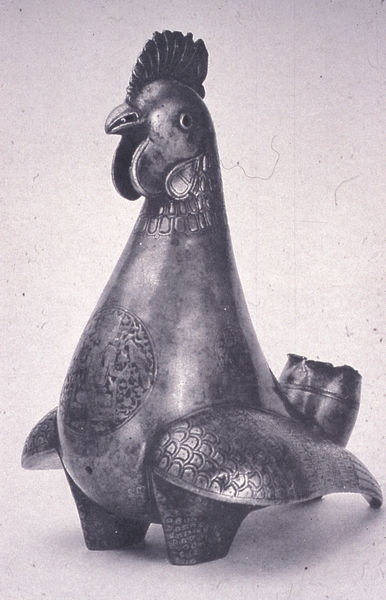
Titel: Räuchergefäss aus Persien (Islam)
Standort: St. Petersburg
Institution: Eremitage
Schlagwörter: feder, flügel, schatten, vogel, glas, grau, licht, profil, rücken, schmuck, schwarz, weiss, tier, muster, ornament, federn, stehen, instrument, auge, figur, oval, rund, schuppen, putte, skulptur, beine, schwanz, relief, bein, füße, japan, schnabel, kamm, klein, beleuchtung, fliessen, pfeife, glanz, ornamente, verzierung, metall, bauch, bronze, glatt, plastik, poliert, foto, photographie, eisen, belichtung, spanisch, gefäss, vergoldet, orient, oberfläche, form, asien, schwarzweiss, stich, kupfer, stilisiert, kunst, gravur, lustig, vereinfacht, photo, kunstgewerbe, nippes, weißß, geflügel, picasso, struktur, hahn, huhn, fäden, gefäße, guss, kunsthandwerk, objekt, gehämmert, islam, gockel, henne, wetterhahn, ost, asia, dia, eingeritzt, osterei, hahnenkamm, schwanzfedern, diarähmchen, eisenarbeit, gepunzt, hanh, hanhenkamm, hugn, ornamentp, pablo